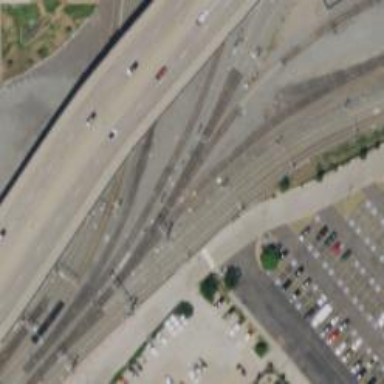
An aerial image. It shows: Railway track with contact lines for electrification.